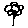
Label: flower